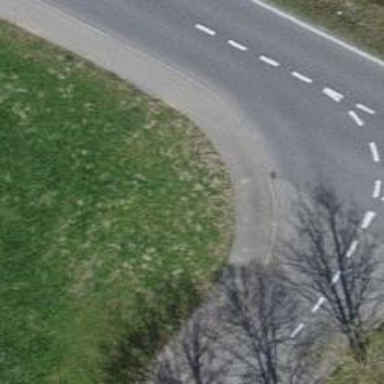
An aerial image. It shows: Kerb serving as barrier.